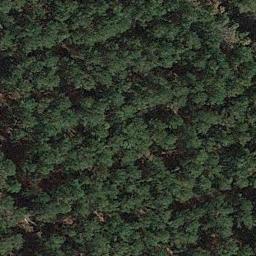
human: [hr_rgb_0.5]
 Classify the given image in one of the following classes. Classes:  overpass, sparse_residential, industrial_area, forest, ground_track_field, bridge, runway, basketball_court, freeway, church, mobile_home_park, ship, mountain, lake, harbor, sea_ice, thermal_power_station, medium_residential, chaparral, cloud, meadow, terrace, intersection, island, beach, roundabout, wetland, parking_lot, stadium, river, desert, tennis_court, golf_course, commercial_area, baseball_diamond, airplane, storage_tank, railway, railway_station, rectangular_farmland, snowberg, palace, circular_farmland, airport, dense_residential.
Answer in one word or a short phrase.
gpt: forest